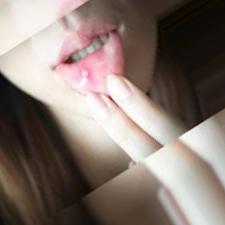
Condition: Mouth Ulcer